Question: I took the following code from <URL>
'''
static class TypeSwitch {
public class CaseInfo {
public bool IsDefault { get; set; }
public Type Target { get; set; }
public Action<object> Action { get; set; }
}
public static void Do(object source, params CaseInfo[] cases) {
var type = source.GetType();
foreach (var entry in cases) {
if (entry.IsDefault || type == entry.Target) {
entry.Action(source);
break;
}
}
}
public static CaseInfo Case<T>(Action action) {
return new CaseInfo() {
Action = x => action(),
Target = typeof(T)
};
}
public static CaseInfo Case<T>(Action<T> action) {
return new CaseInfo() {
Action = (x) => action((T)x),
Target = typeof(T)
};
}
public static CaseInfo Default(Action action) {
return new CaseInfo() {
Action = x => action(),
IsDefault = true
};
}
}
'''
and i am doing the following
'''
TypeSwitch.Do(
p.PropertyType,
TypeSwitch.Case<Int32>(() => DoSomething),
TypeSwitch.Case<Double>(() => DoSomething),
TypeSwitch.Case<float>(() => DoSomething),
TypeSwitch.Case<bool>(() => DoSomething),
TypeSwitch.Case<String>(() => DoSomething),
TypeSwitch.Default(() => {
TypeSwitch.Do
(
p.PropertyType,
TypeSwitch.Case<Object[]>(() => Do()),
TypeSwitch.Case<IEnumerable<Object>>(() => Do()),
TypeSwitch.Case<IDictionary<Object, Object>>(() => Do()
)
);
'''
p is of type 'PropertyInfo'. Even when p.PropertyType is String it goes to the Default Case .. Why ? Shouldn't it break ? If there is something missing in the TypeSwitch , how can i fix that ?
Edit
I have no idea why everyone assumed that i did not debug it first and went on a down voting spree. But i did put in significant amount of time on this . I checked , i am only passing ProprtyType as String it loops through CaseInfo for everything then it goes to Do and executes the Default Case .. The question is what am i missing ?

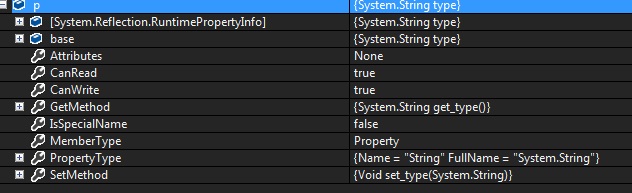
Answer: The reason is that you pass in 'p.PropertyType' and later take 'source.GetType()' which in this case evaluates to 'typeof(Type)'.
Probably, you want to create an overload that takes an instance of 'Type' as the first parameter (in contrast to an 'object').